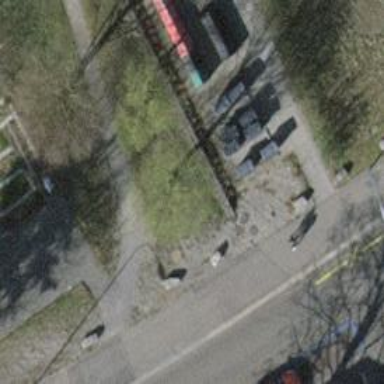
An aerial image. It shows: Recycling container for trash disposal.